Chest X-ray:
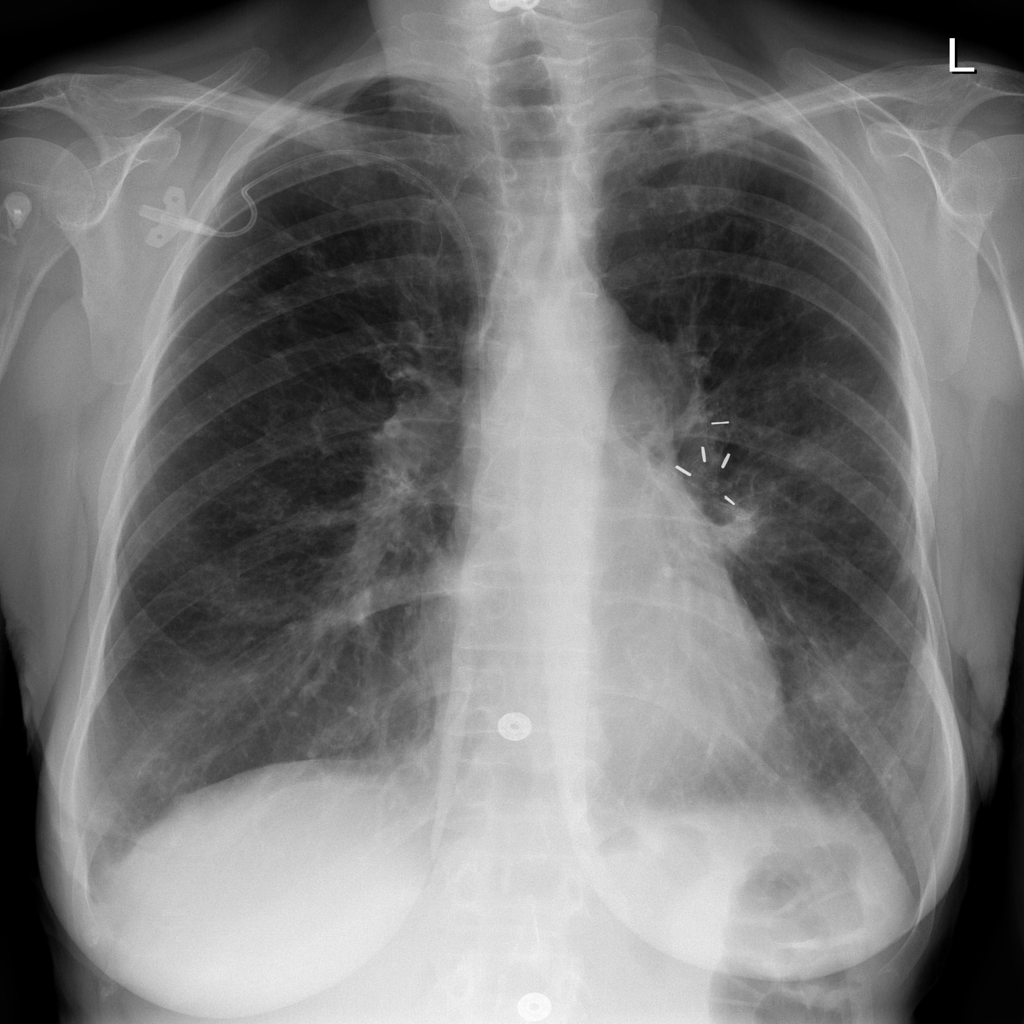
Findings: Pneumothorax, Consolidation, Fracture, Pleural Thickening
No abnormal finding: no